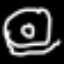
Label: donut